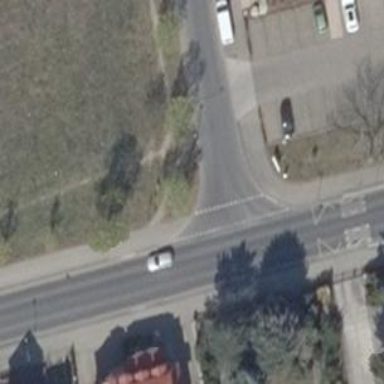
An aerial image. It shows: Uncontrolled road crossing.